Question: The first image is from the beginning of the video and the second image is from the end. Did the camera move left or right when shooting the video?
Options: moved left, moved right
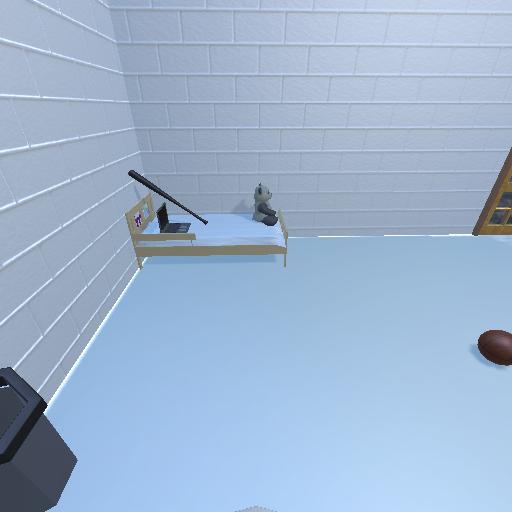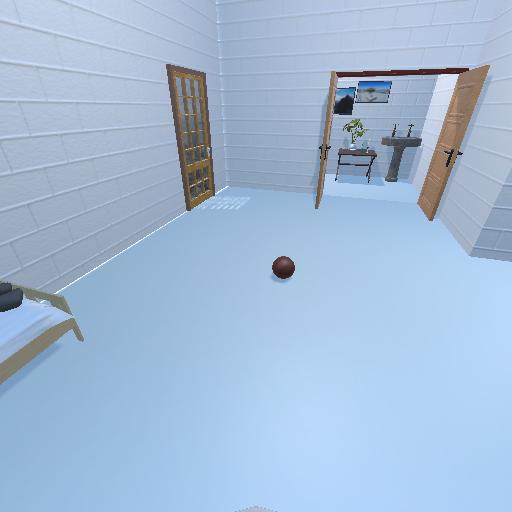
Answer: moved left